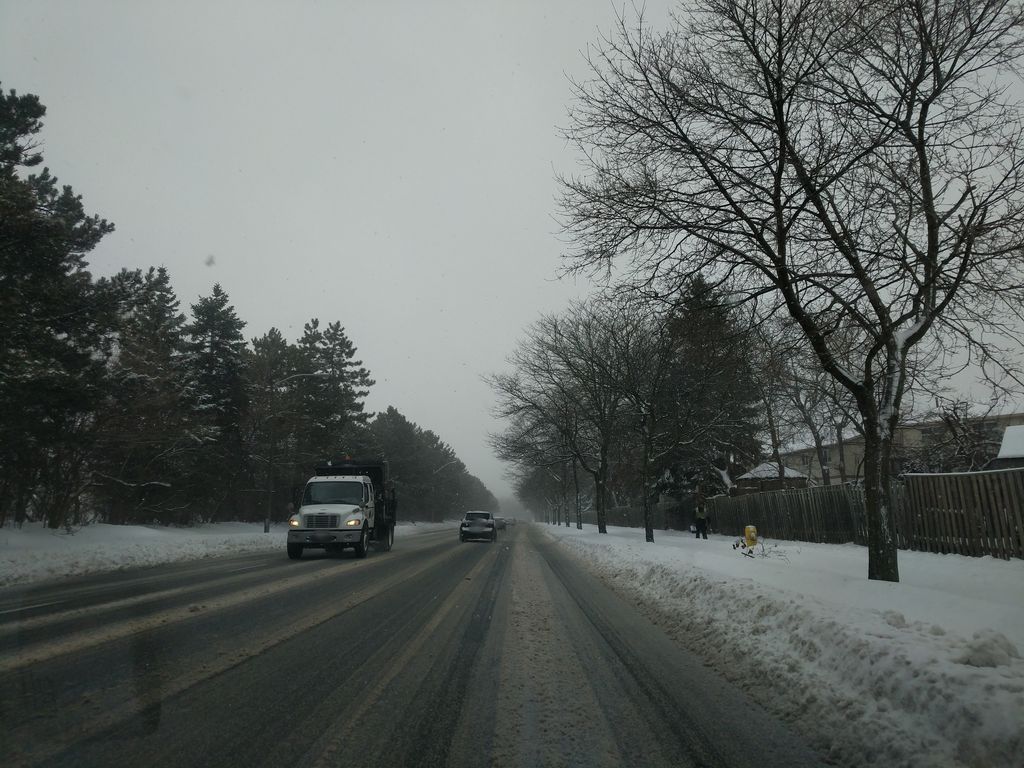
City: toronto